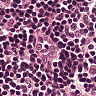
Metastatic tissue present: no